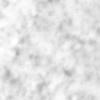
Label: no_change